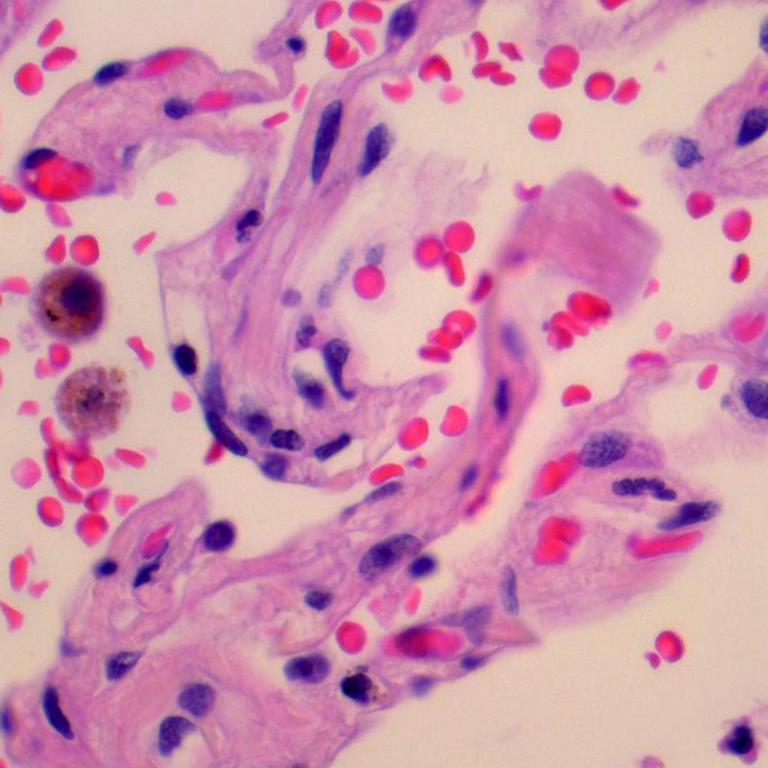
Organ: lung
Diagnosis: benign